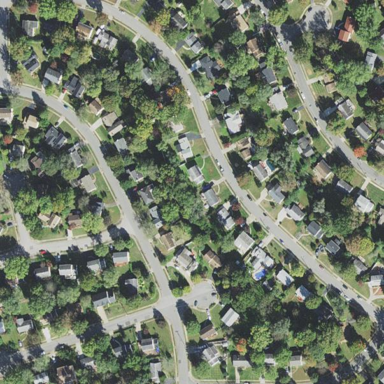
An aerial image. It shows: Sidewalk.